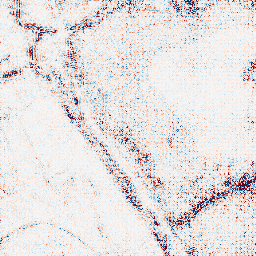
Category: wavelet
Decomposition family: wavelet_dwt
Decomposition parameters: wavelet: db4
level: 2
Upsampling method: regularized
Upsampling parameters: scale: 4
lambda_reg: 0.1
Upsampling scale: 4